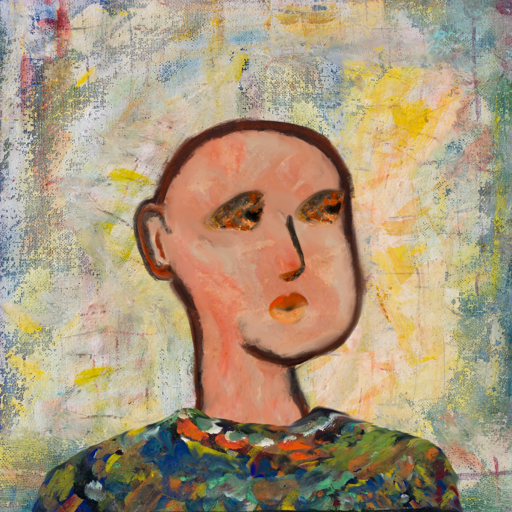
Background: Irani, Head And Neck Side: Roy_Bahadur, Face Side: Gypsy_Queen, Bust: An_Impression, Hair Side: Blank, Head Accessory: Blank, Second Necklace: Blank, Necklace: Blank, Baby: Blank